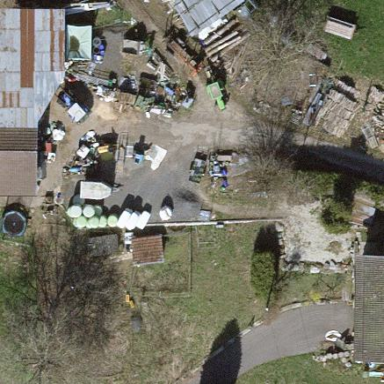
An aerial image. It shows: Farmyard area.